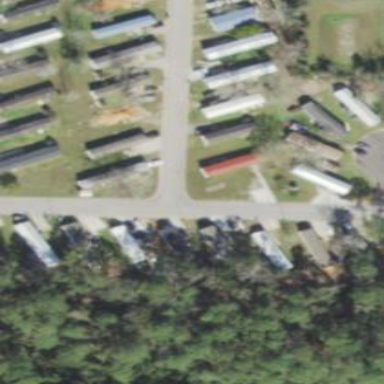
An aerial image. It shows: Residential area designated as trailer park.